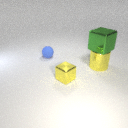
small blue rubber sphere to the left of small yellow metal cube